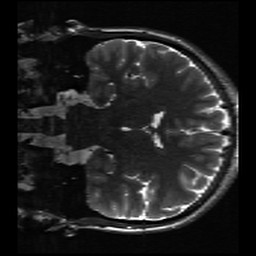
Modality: inplaneT2
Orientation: coronal